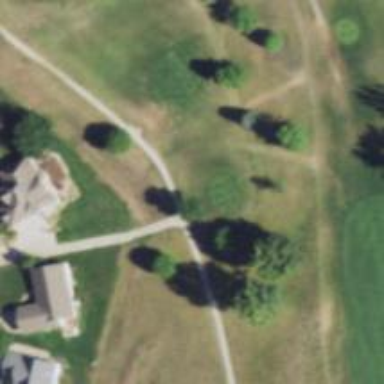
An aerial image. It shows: Golf tee.